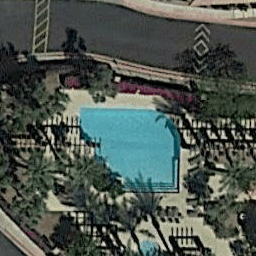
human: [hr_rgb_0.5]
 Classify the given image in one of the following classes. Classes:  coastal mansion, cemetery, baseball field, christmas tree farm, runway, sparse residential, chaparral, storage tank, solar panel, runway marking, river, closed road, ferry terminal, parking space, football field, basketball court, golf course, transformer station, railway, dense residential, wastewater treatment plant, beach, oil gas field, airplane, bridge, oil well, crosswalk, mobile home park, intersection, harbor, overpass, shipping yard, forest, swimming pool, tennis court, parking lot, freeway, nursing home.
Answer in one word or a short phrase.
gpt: swimming pool